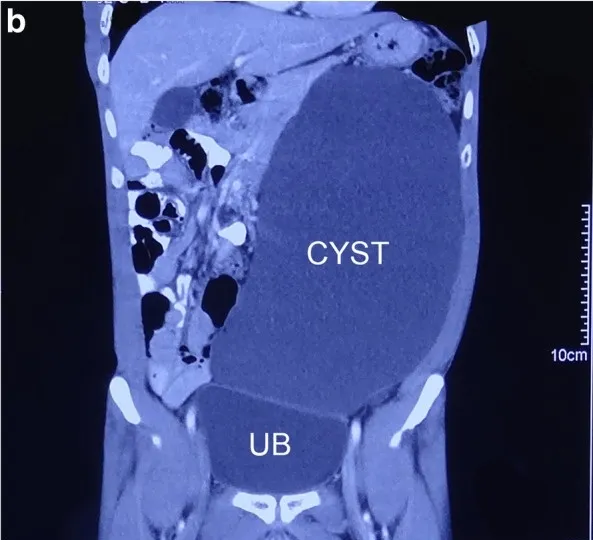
B; Coronal section of CECT showing a cyst occupying almost whole of the abdomen. UB urinary bladder.
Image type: radiology (ct)